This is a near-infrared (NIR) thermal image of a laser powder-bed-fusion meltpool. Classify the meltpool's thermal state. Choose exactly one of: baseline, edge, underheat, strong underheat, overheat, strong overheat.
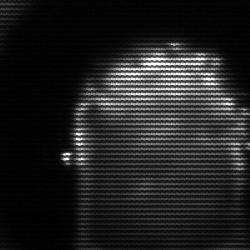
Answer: baseline